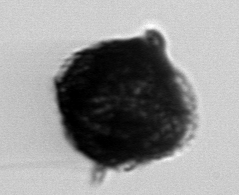
Label: Gonyaulax